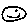
Label: smiley face